Question: The returned json is as expected but when i console.log the response i get this mad structure that seems to go on forever. Each of my models is gaining a collection of the exact collection it itself is part of. What on earth is going on?
Heres the code im calling it with
'''
this.reporterCollection.fetch({
success: _.bind(function(response){
console.log("response");
console.log(response);
this.addChildView(new DirectReportListView({collection: response, supervisor: this.searchAlias, projectId: this.options.projectId}).render(), $("#testModalDiv"));
}, this)
});
'''
Ignore the view stuff, the problem occurs before on the log line.

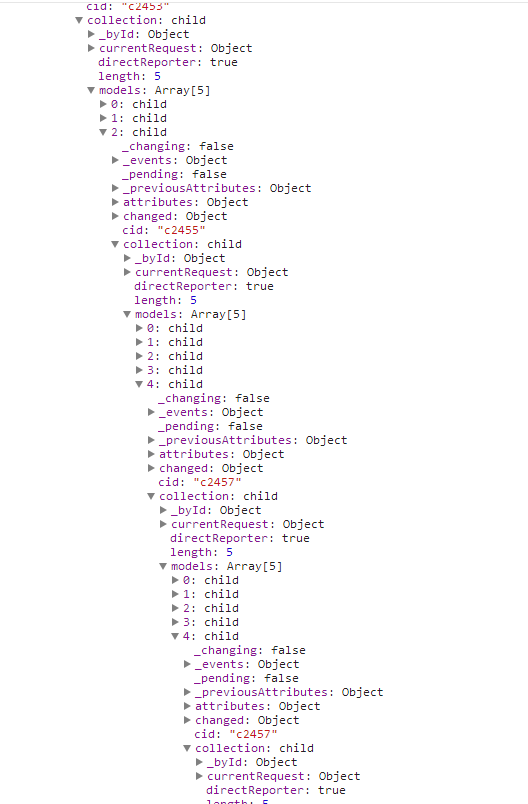
Answer: It's normal, each 'model' in a collection have a 'collection' field that points to the 'collection' containing it.
> The model.collection property is normally created automatically when you first add a model to a collection.
<URL>